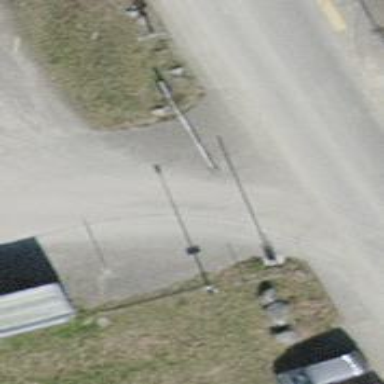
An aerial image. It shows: Lift gate barrier.